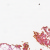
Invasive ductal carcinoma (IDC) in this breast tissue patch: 0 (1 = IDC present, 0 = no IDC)